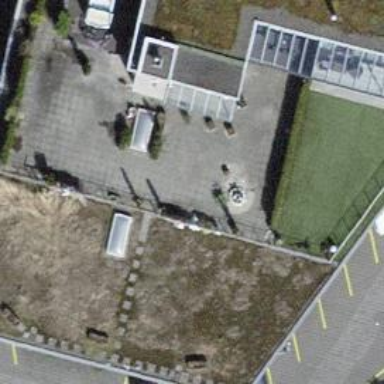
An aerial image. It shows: Fitness center located in leisure land.